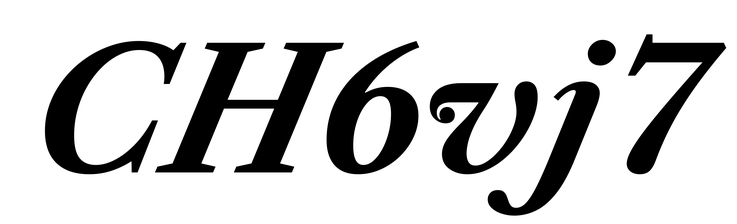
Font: LibreCaslonText-Italic_Bold_Italic